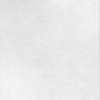
Label: dusty